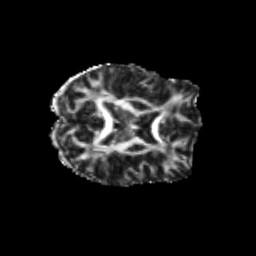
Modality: FA
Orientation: axial
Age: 31
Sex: female
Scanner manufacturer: siemens
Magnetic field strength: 3 T
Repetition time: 3.5 s
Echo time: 0.104 s